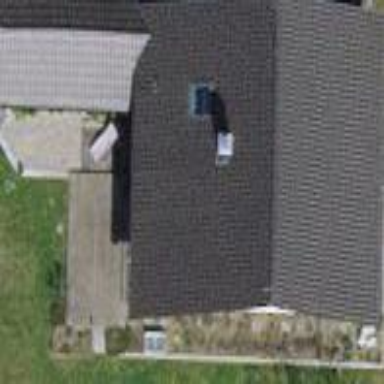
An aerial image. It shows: Building with tile roof.